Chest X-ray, PA view. Patient: 60 years old, sex M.
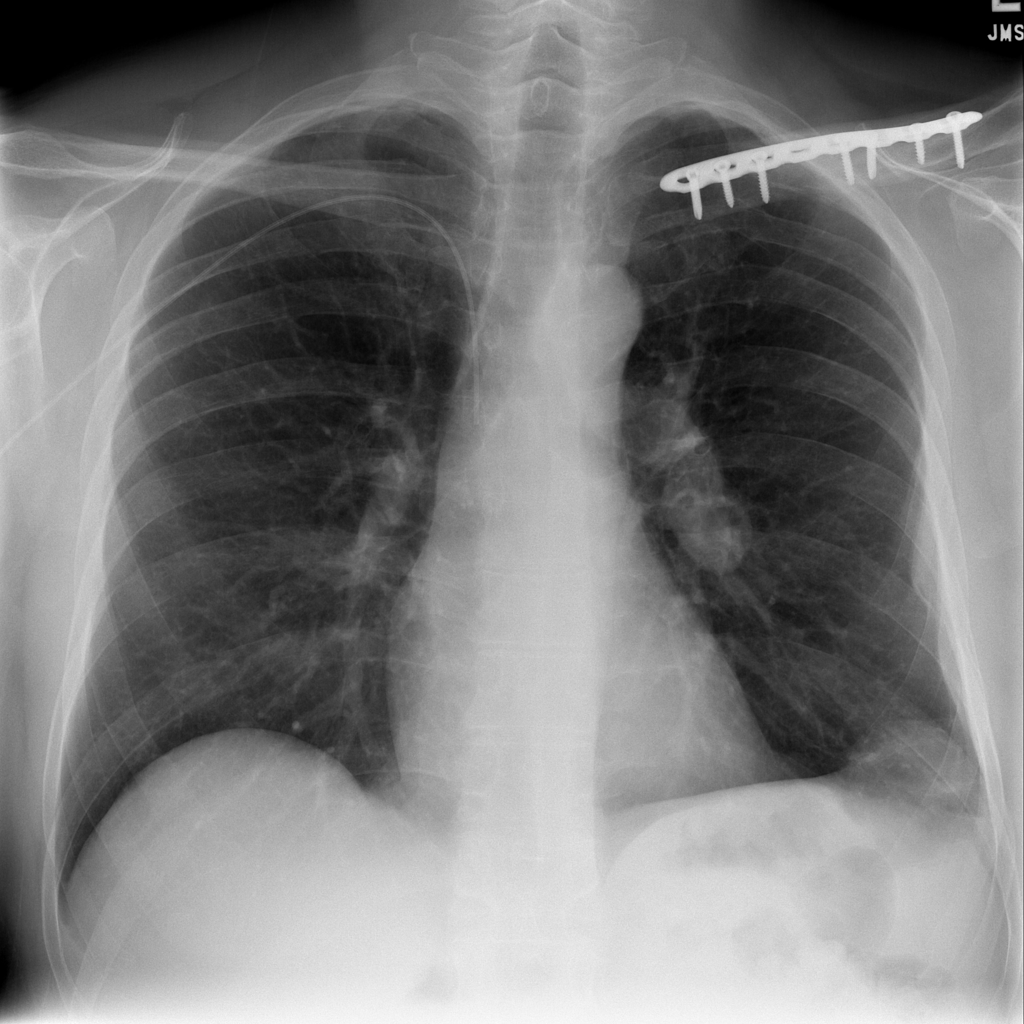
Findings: Infiltration, Pleural_Thickening